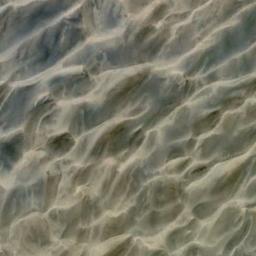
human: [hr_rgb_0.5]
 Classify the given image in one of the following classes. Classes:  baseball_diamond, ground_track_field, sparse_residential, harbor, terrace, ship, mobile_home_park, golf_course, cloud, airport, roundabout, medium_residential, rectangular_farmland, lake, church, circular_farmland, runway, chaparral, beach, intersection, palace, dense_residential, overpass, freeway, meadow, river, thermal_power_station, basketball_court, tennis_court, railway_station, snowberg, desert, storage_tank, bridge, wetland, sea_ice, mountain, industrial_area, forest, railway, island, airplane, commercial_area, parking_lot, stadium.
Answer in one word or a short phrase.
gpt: desert